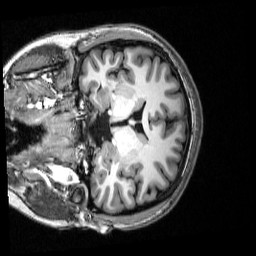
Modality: T1w
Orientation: coronal
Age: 23
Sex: female
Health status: healthy
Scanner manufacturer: siemens
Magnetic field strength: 3 T
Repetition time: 2.53 s
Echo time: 0.00339 s